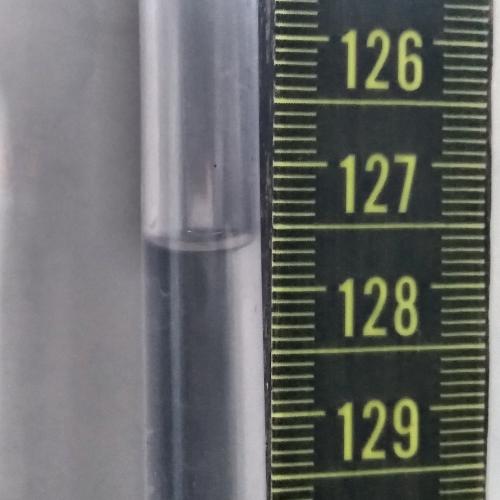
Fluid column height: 127.6 cm